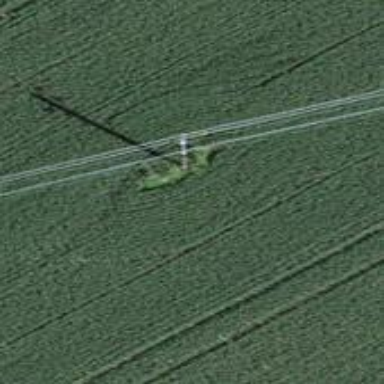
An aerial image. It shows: Power pole.